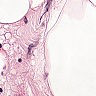
Metastatic tissue present: no